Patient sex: F
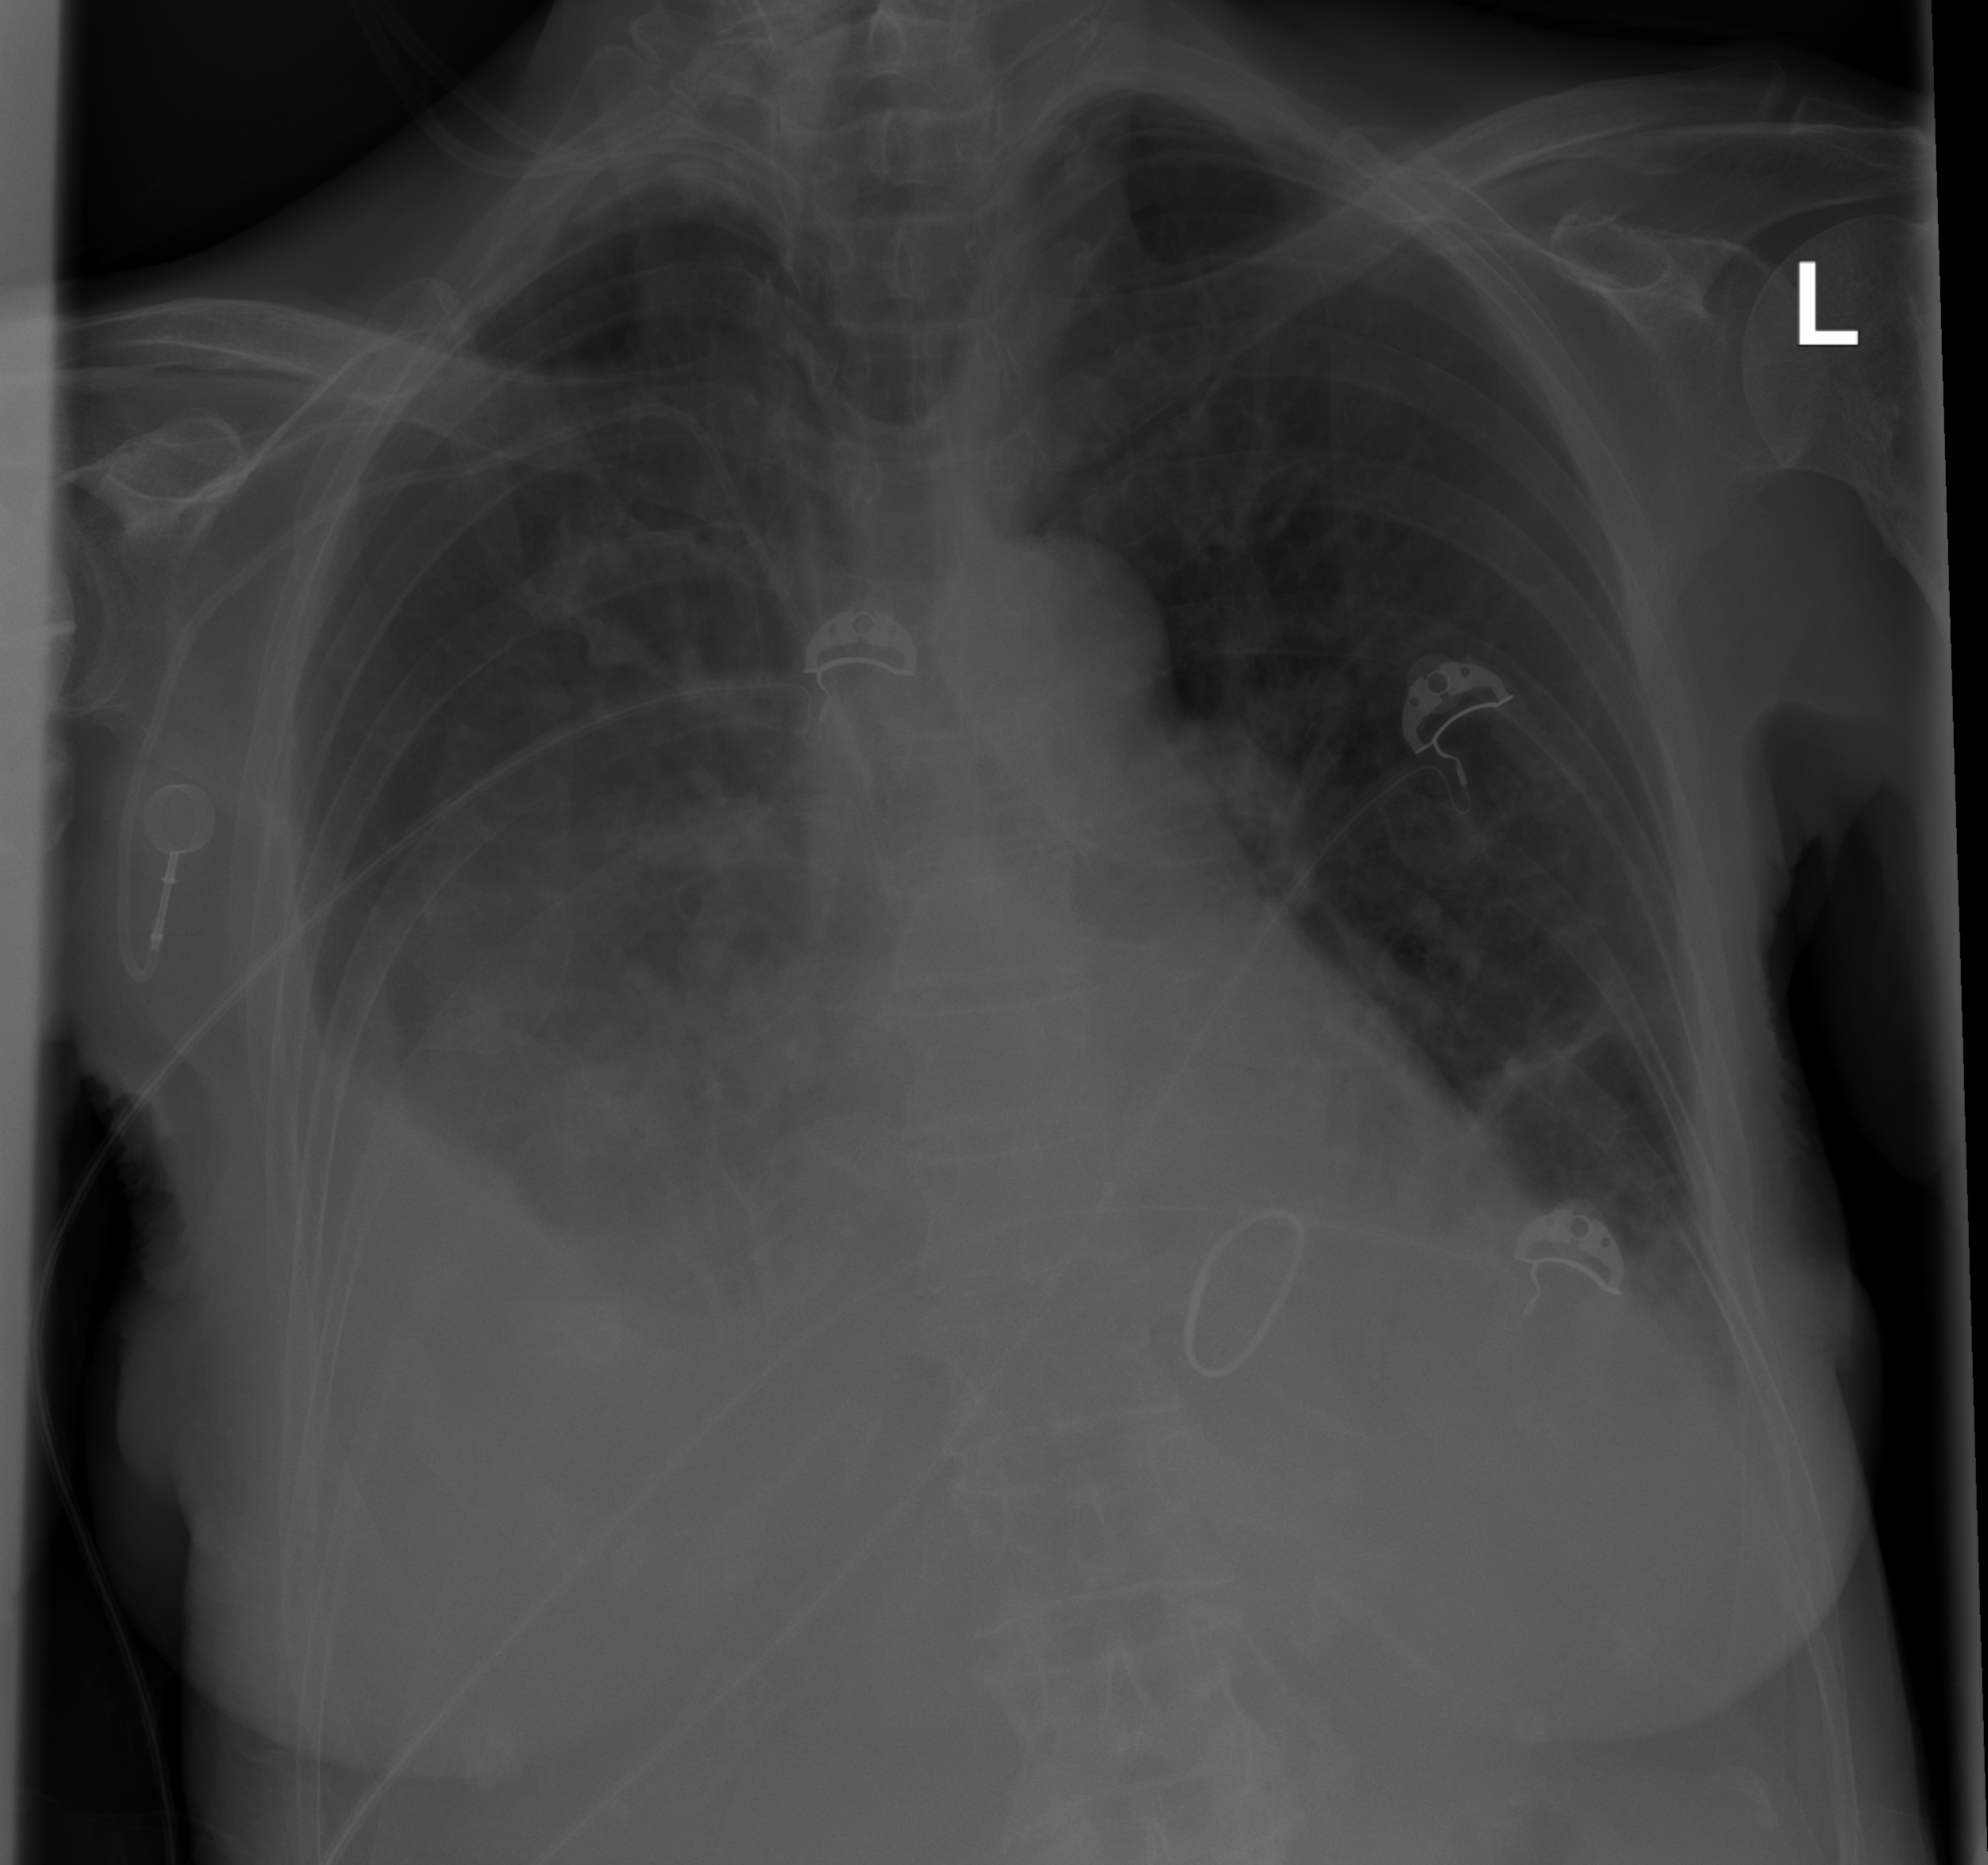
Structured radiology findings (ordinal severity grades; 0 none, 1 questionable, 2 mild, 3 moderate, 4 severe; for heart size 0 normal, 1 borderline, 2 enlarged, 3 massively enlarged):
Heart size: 2
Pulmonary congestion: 0
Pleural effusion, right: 2
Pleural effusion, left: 0
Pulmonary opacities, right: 2
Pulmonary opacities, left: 0
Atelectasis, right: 2
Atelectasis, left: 2